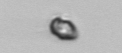
Label: Heterocapsa_rotundata